RGB frame:
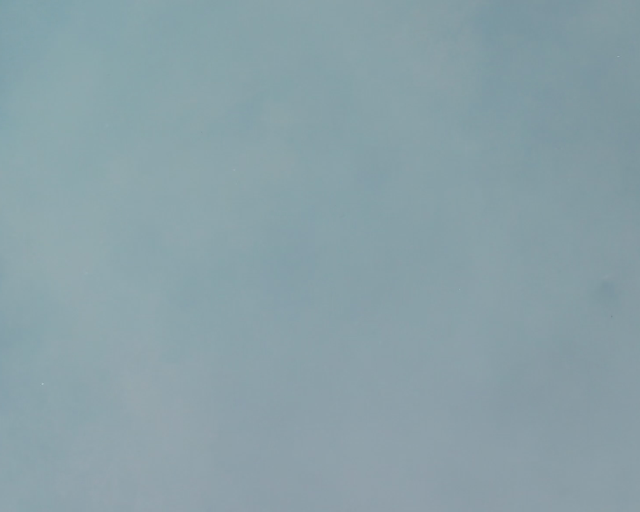
Thermal frame:
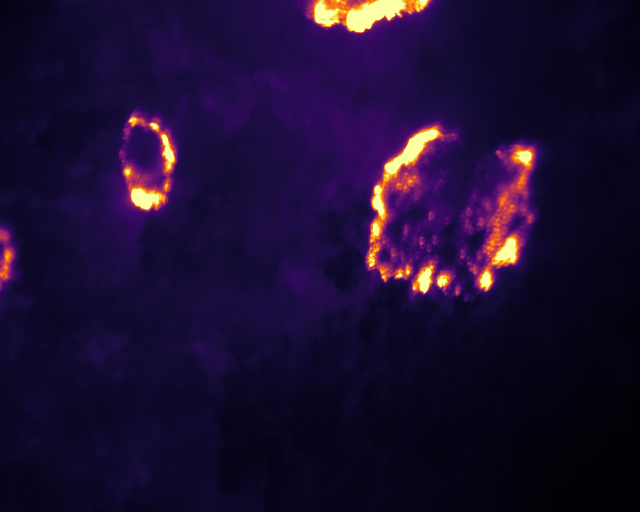
Captured: 2026-02-26 02:31:00
Pixels at or above 80 °C: 5033 (fraction of frame: 0.01536)